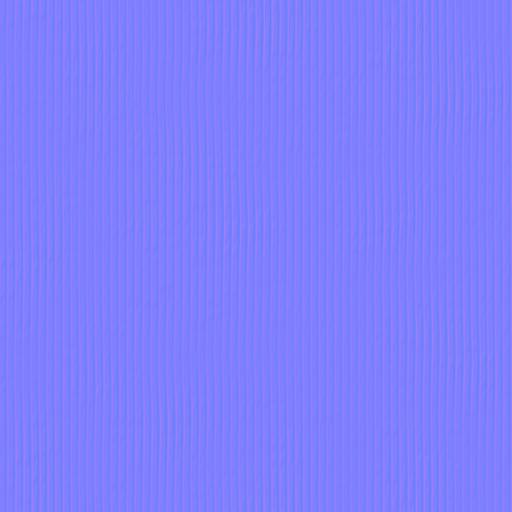
brown cardboard clean paper smooth